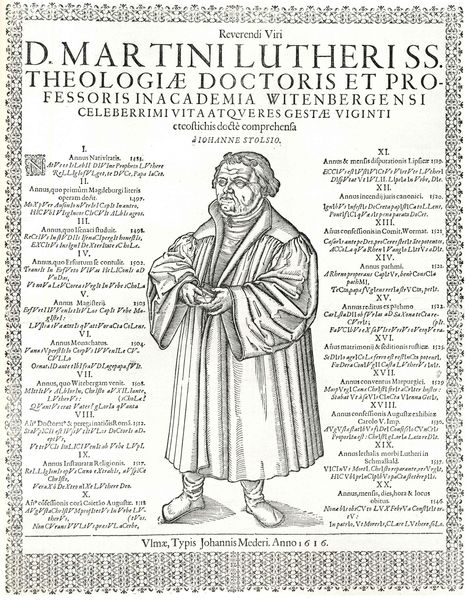
Titel: Reverendi Viri D. Martini Lutheri SS. Theologiae Doctoris
Institution: (Seriendruck)
Schlagwörter: hand, mann, schatten, umhang, weiß, geste, hut, licht, profil, schwarz, stirn, blick, muster, ornament, hemd, augen, falten, gesicht, kragen, rahmen, stehen, ärmel, bildnis, herr, hände, portrait, porträt, kirche, gewand, haare, mantel, blatt, person, locken, schultern, schrift, schuhe, grafik, graphik, spalten, rand, dick, datum, zahlen, buch, religion, druck, schraffur, radierung, stich, titel, kupfer, illustration, schwarzweiß, text, zeitung, buchstaben, initiale, überschrift, stiefel, buchseite, ganzfigur, serie, talar, pfarrer, mittelalter, mönch, luther, mittelpunkt, zeilen, zierrand, kupferstich, einfassung, weise, flugblatt, beschreibung, dicklich, kapitel, medici, latein, lateinisch, martin, reformation, flugschrift, majuskel, martin luther, schaube, thesen, theologe, aufzählung, flaten, anno, wittenberg, müte, doctor, druc, wittemberg, protestant, theologie, propaganda, hände4, drucj, ablassthesen, fanzfigur, proklamieren, berschrift, 20, 1616, nöcnch#, kuttel, bildnis#, wittenbach, 25 thesen, mederi, flugblatt luther